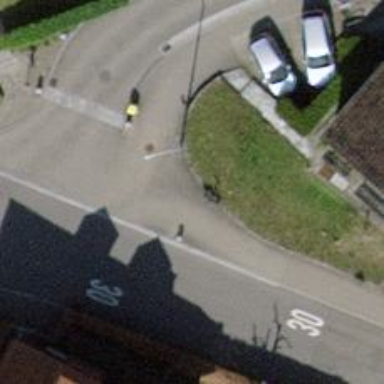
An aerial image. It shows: Post box is visible.